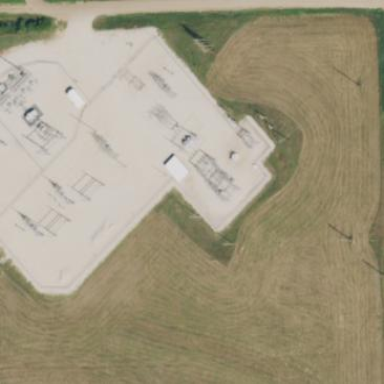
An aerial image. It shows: Power substation.